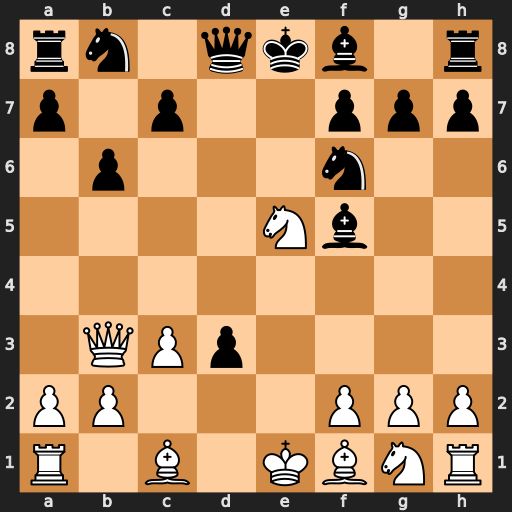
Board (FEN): rn1qkb1r/p1p2ppp/1p3n2/4Nb2/8/1QPp4/PP3PPP/R1B1KBNR
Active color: w
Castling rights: KQkq
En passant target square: -
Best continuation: Qxf7#